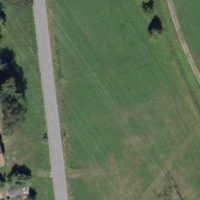
EUNIS habitat code: 52
Species observed at this site:
Impatiens balfourii